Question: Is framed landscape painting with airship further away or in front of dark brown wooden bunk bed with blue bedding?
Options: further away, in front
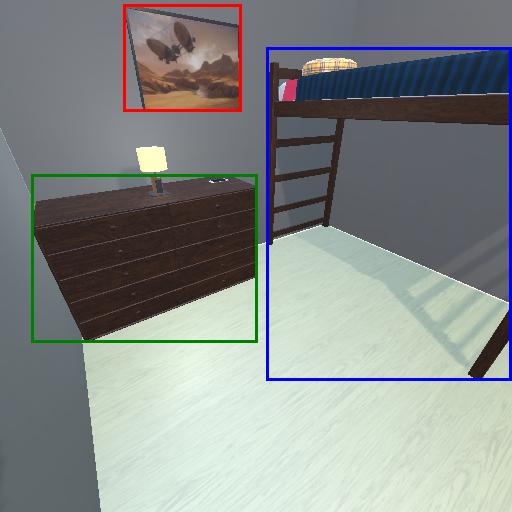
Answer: further away